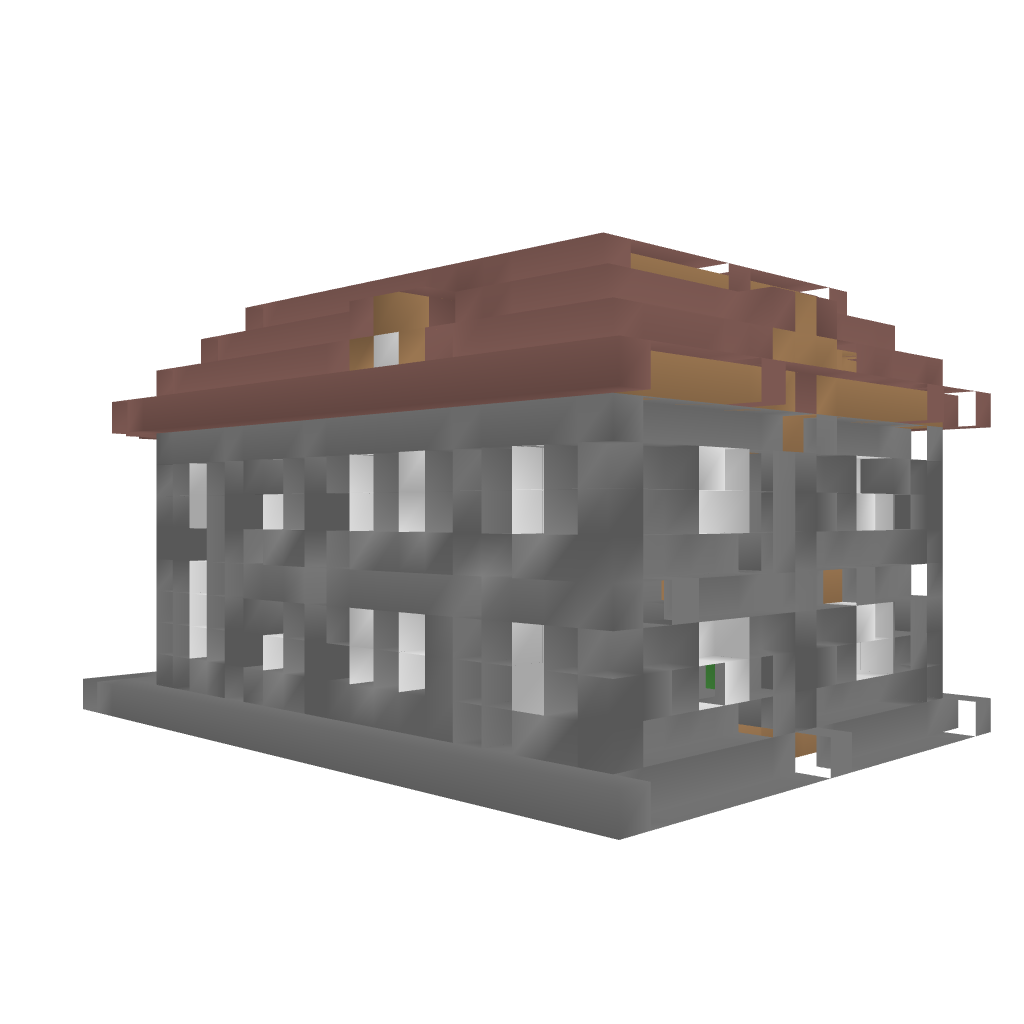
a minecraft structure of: House #1 By JJcash bad low quality